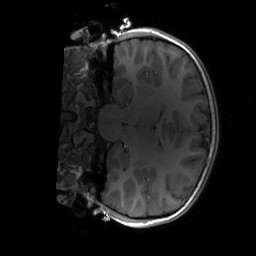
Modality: T1w
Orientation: coronal
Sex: female
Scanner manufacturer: siemens
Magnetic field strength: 3 T
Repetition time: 1.9 s
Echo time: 0.00243 s